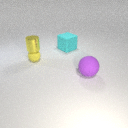
large purple rubber sphere to the right of small yellow rubber sphere